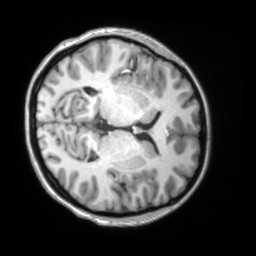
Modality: T1w
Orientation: axial
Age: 26
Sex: female
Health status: ill
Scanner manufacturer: siemens
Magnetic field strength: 3 T
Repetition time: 2.2 s
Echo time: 0.00157 s